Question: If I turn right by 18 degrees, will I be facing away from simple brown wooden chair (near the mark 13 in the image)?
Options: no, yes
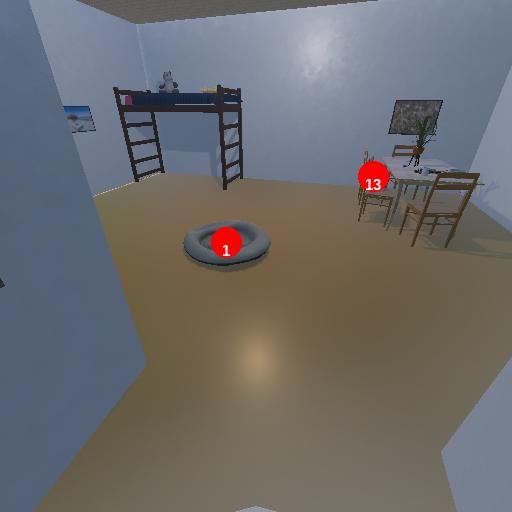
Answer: no